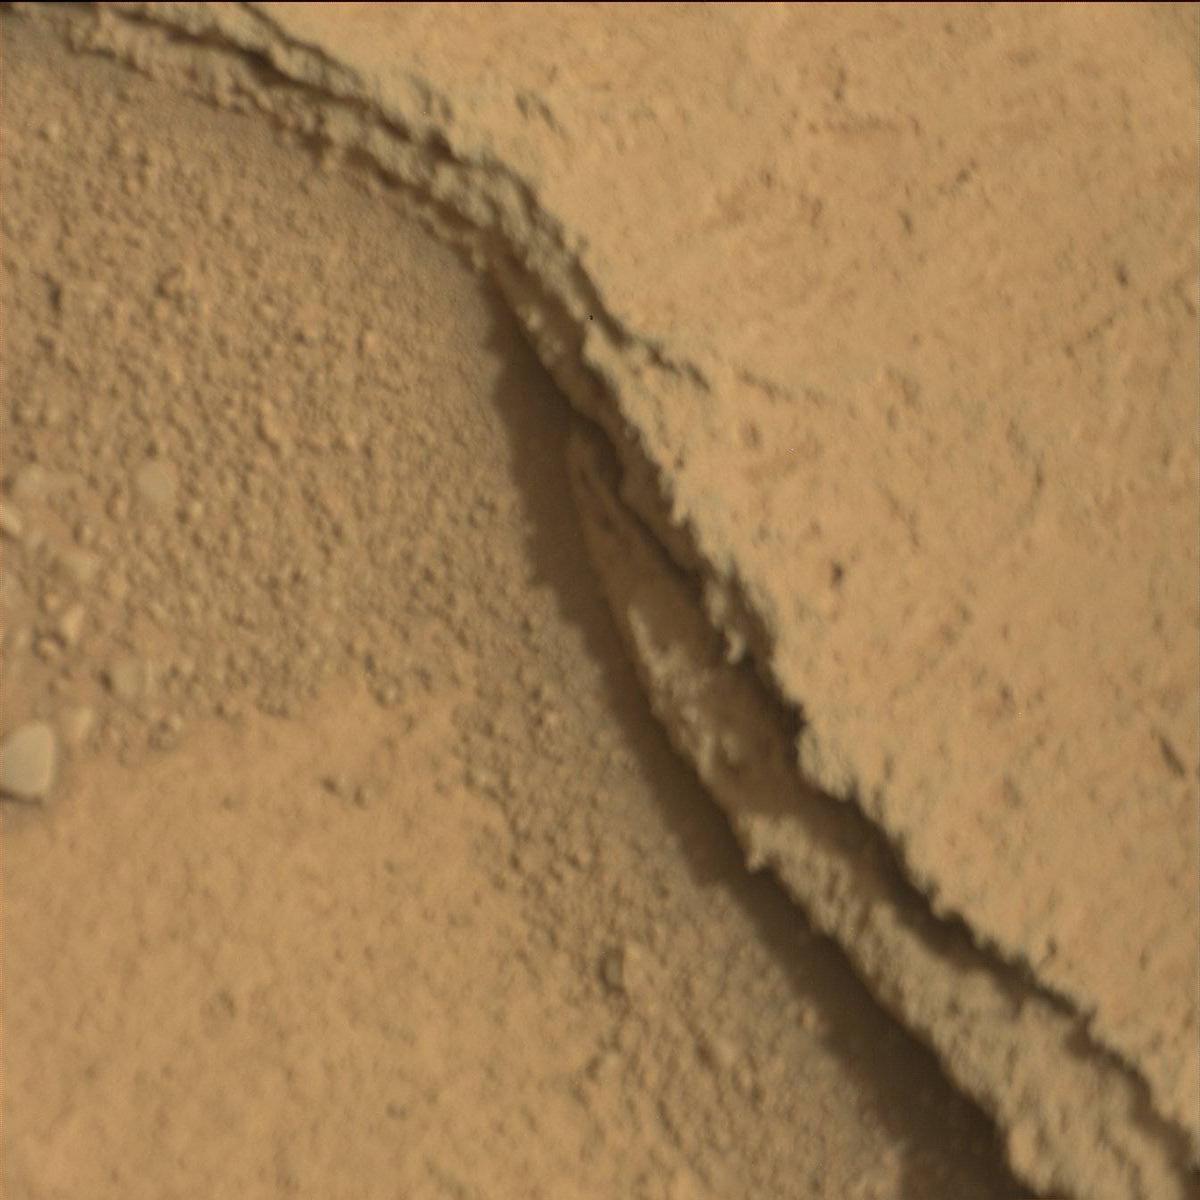
Terrain classes present: Bedrock, Rock, Sand / Soil